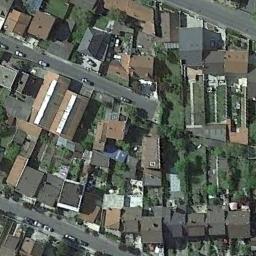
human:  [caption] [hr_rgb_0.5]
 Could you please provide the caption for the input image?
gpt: The dense residential is on the grass next to the road with some cars .

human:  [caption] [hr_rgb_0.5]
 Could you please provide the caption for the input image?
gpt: There are many roads and neatly arranged houses and trees and many vehicles in densely populated areas .

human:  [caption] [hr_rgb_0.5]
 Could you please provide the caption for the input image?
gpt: There are several paths around the house .

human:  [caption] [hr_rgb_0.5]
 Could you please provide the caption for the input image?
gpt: A dense residential area has lots of trees and houses arranged neatly while some roads go through the residential area .

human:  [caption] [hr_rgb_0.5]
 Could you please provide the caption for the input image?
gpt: There are brown and black buildings on dense residential area .